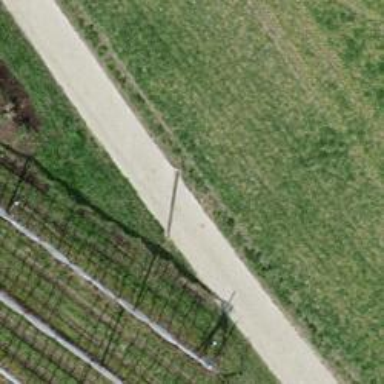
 commonly used for agricultural purposes."